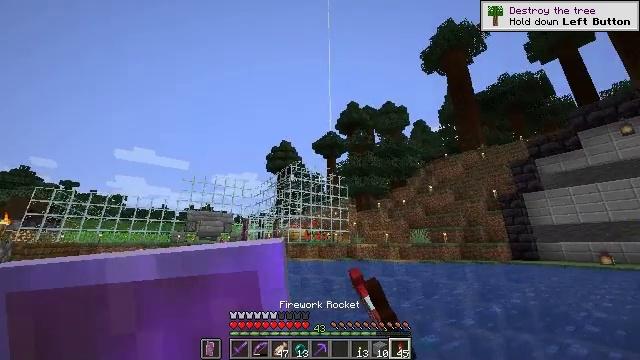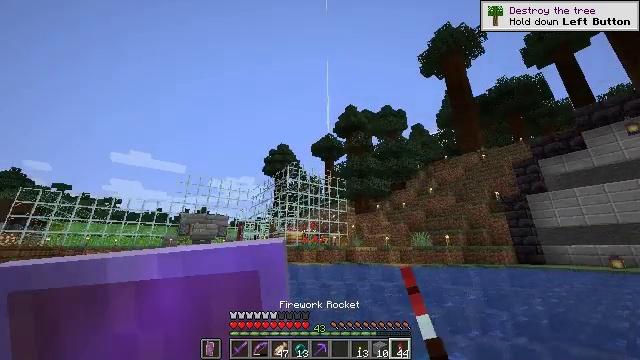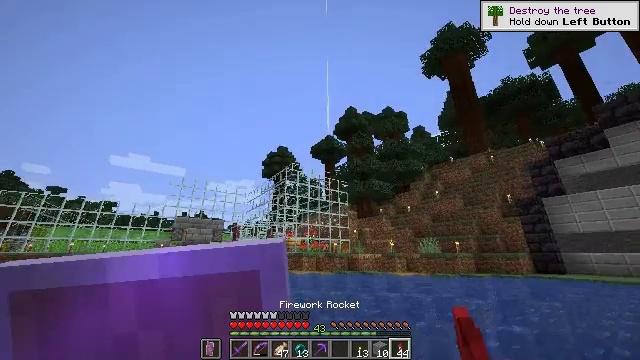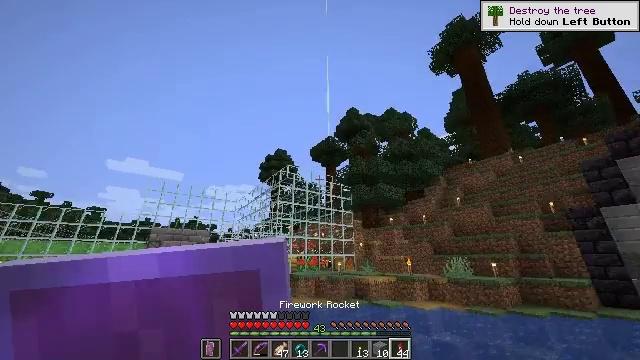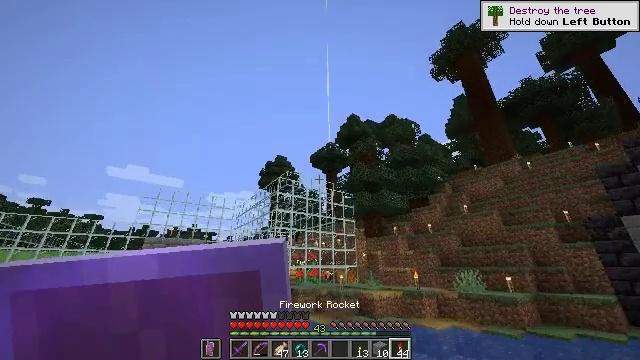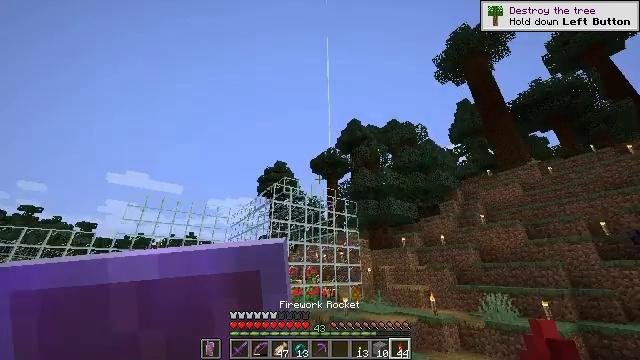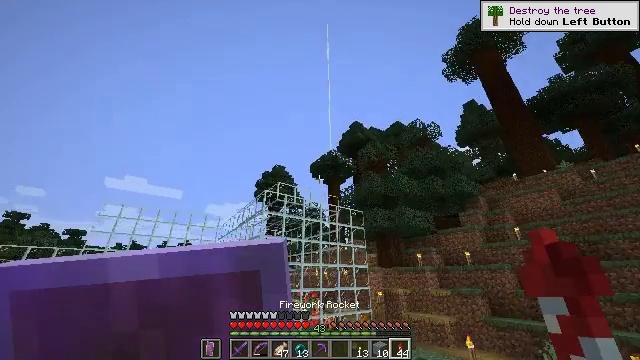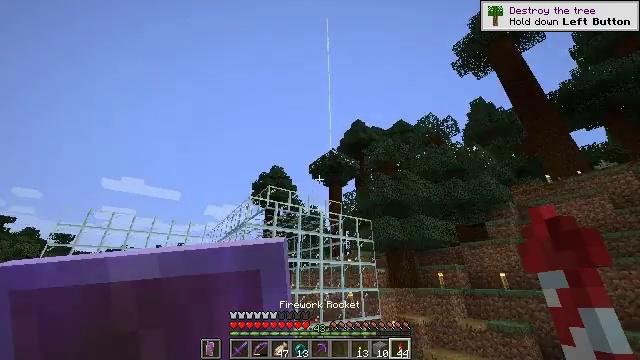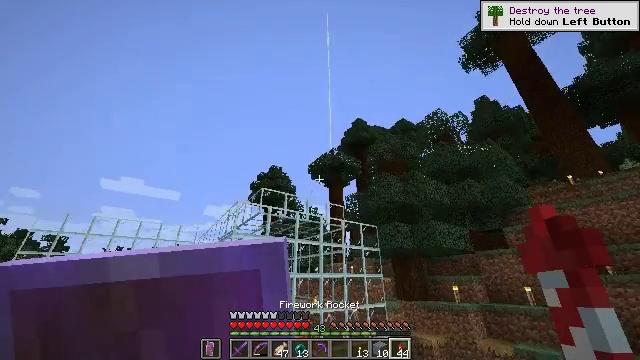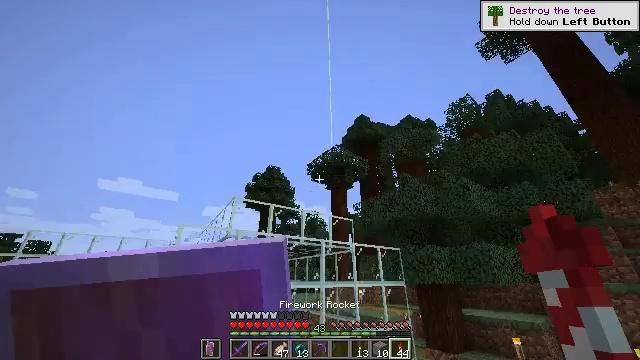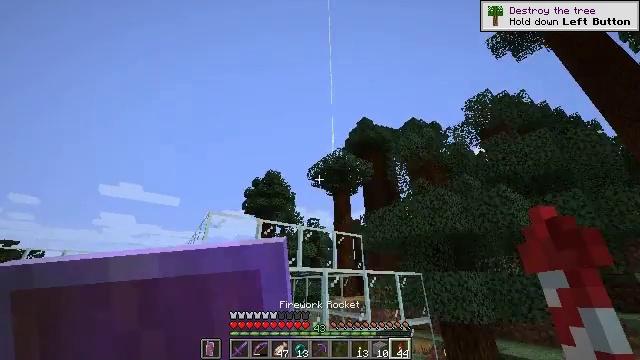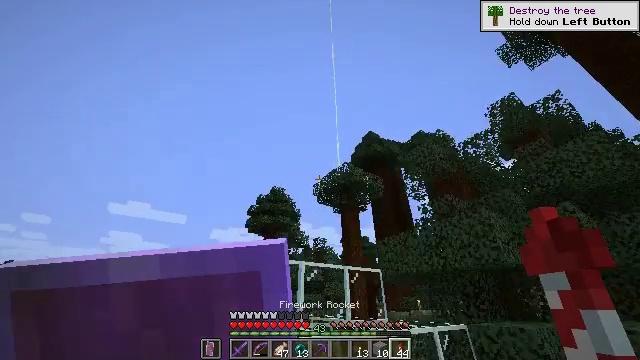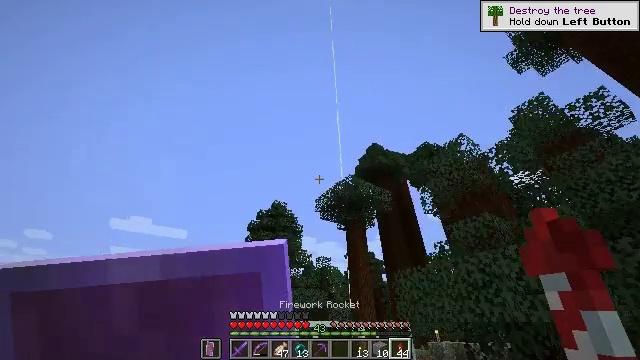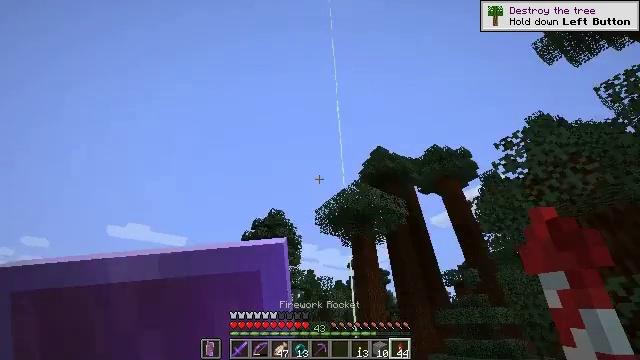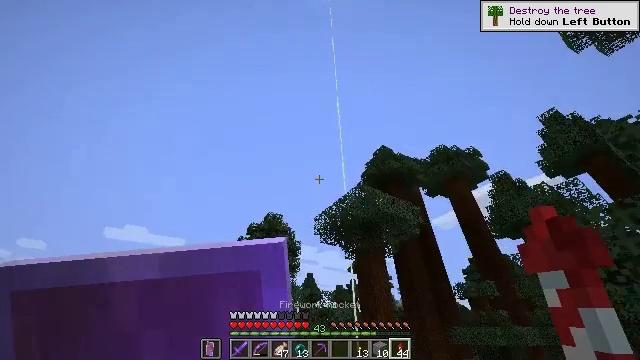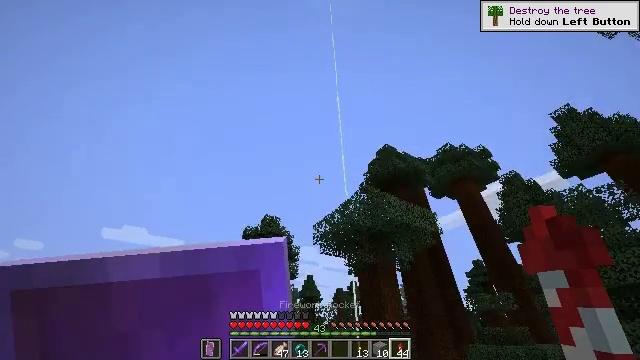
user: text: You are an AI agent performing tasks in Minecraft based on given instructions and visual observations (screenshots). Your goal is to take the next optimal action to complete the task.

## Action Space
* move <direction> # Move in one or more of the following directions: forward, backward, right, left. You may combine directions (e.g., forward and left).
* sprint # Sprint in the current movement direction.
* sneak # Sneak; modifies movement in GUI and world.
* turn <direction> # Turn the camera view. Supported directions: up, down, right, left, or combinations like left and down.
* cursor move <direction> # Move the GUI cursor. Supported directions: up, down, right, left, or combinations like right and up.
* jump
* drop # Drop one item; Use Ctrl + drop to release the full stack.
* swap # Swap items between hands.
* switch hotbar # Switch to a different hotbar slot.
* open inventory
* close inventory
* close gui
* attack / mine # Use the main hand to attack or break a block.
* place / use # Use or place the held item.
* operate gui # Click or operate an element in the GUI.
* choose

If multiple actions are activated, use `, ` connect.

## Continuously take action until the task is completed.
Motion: motion action
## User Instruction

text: Hunt mobs.
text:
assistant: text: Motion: move forward, sprint, turn up, jump
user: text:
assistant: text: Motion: move forward, sprint, jump
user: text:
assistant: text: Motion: move forward, sprint, turn up, jump
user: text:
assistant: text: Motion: move forward, sprint, turn up, jump
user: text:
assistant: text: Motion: move forward, sprint, turn up, jump
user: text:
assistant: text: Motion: move forward, sprint, turn up, jump
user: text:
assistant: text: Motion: move forward, sprint
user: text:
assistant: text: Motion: move forward, sprint
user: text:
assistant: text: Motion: move forward, sprint
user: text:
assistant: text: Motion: move forward, sprint, turn up
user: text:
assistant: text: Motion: move forward, sprint, turn left and up
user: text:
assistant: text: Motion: move forward, sprint, turn up
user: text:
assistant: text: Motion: move forward, sprint, turn up
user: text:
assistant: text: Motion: move forward, sprint
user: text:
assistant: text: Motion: move forward, sprint
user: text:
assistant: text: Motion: move forward, sprint
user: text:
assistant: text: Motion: move forward, sprint
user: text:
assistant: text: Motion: move forward, sprint
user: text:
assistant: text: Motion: move forward, sprint
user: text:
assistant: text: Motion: move forward, sprint
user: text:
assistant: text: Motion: move forward, sprint
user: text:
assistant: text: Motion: move forward, sprint
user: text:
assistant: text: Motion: move forward, sprint
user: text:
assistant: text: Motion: move forward, sprint
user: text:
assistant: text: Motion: move forward, sprint
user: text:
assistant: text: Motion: move forward, sprint
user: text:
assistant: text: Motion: move forward, sprint, turn down
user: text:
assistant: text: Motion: move forward, sprint, turn right and down
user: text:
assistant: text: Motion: move forward, sprint, turn right and down
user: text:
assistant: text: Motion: move forward, sprint, turn right and down